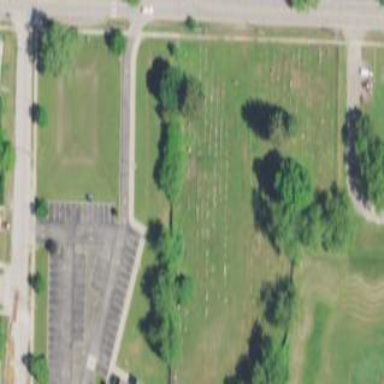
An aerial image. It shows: Cemetery.